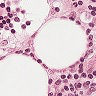
Metastatic tissue present: no